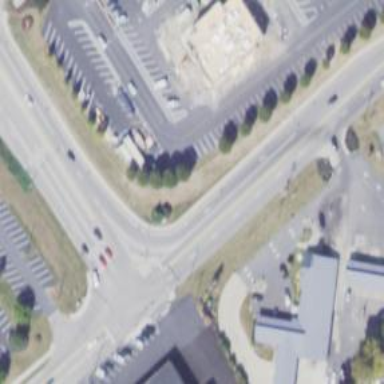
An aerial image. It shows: Tertiary link road with asphalt surface.